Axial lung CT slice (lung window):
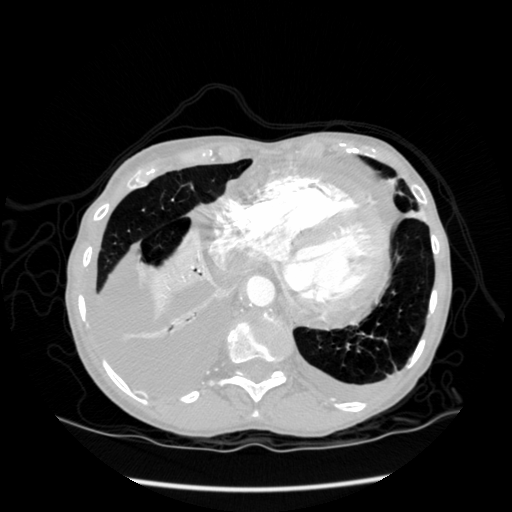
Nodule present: no